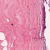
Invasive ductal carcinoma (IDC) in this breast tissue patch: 0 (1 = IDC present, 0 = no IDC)